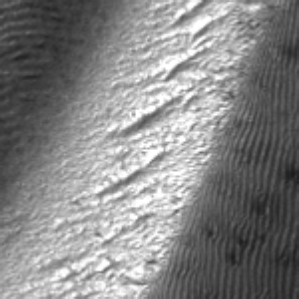
Label: frost